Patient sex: M
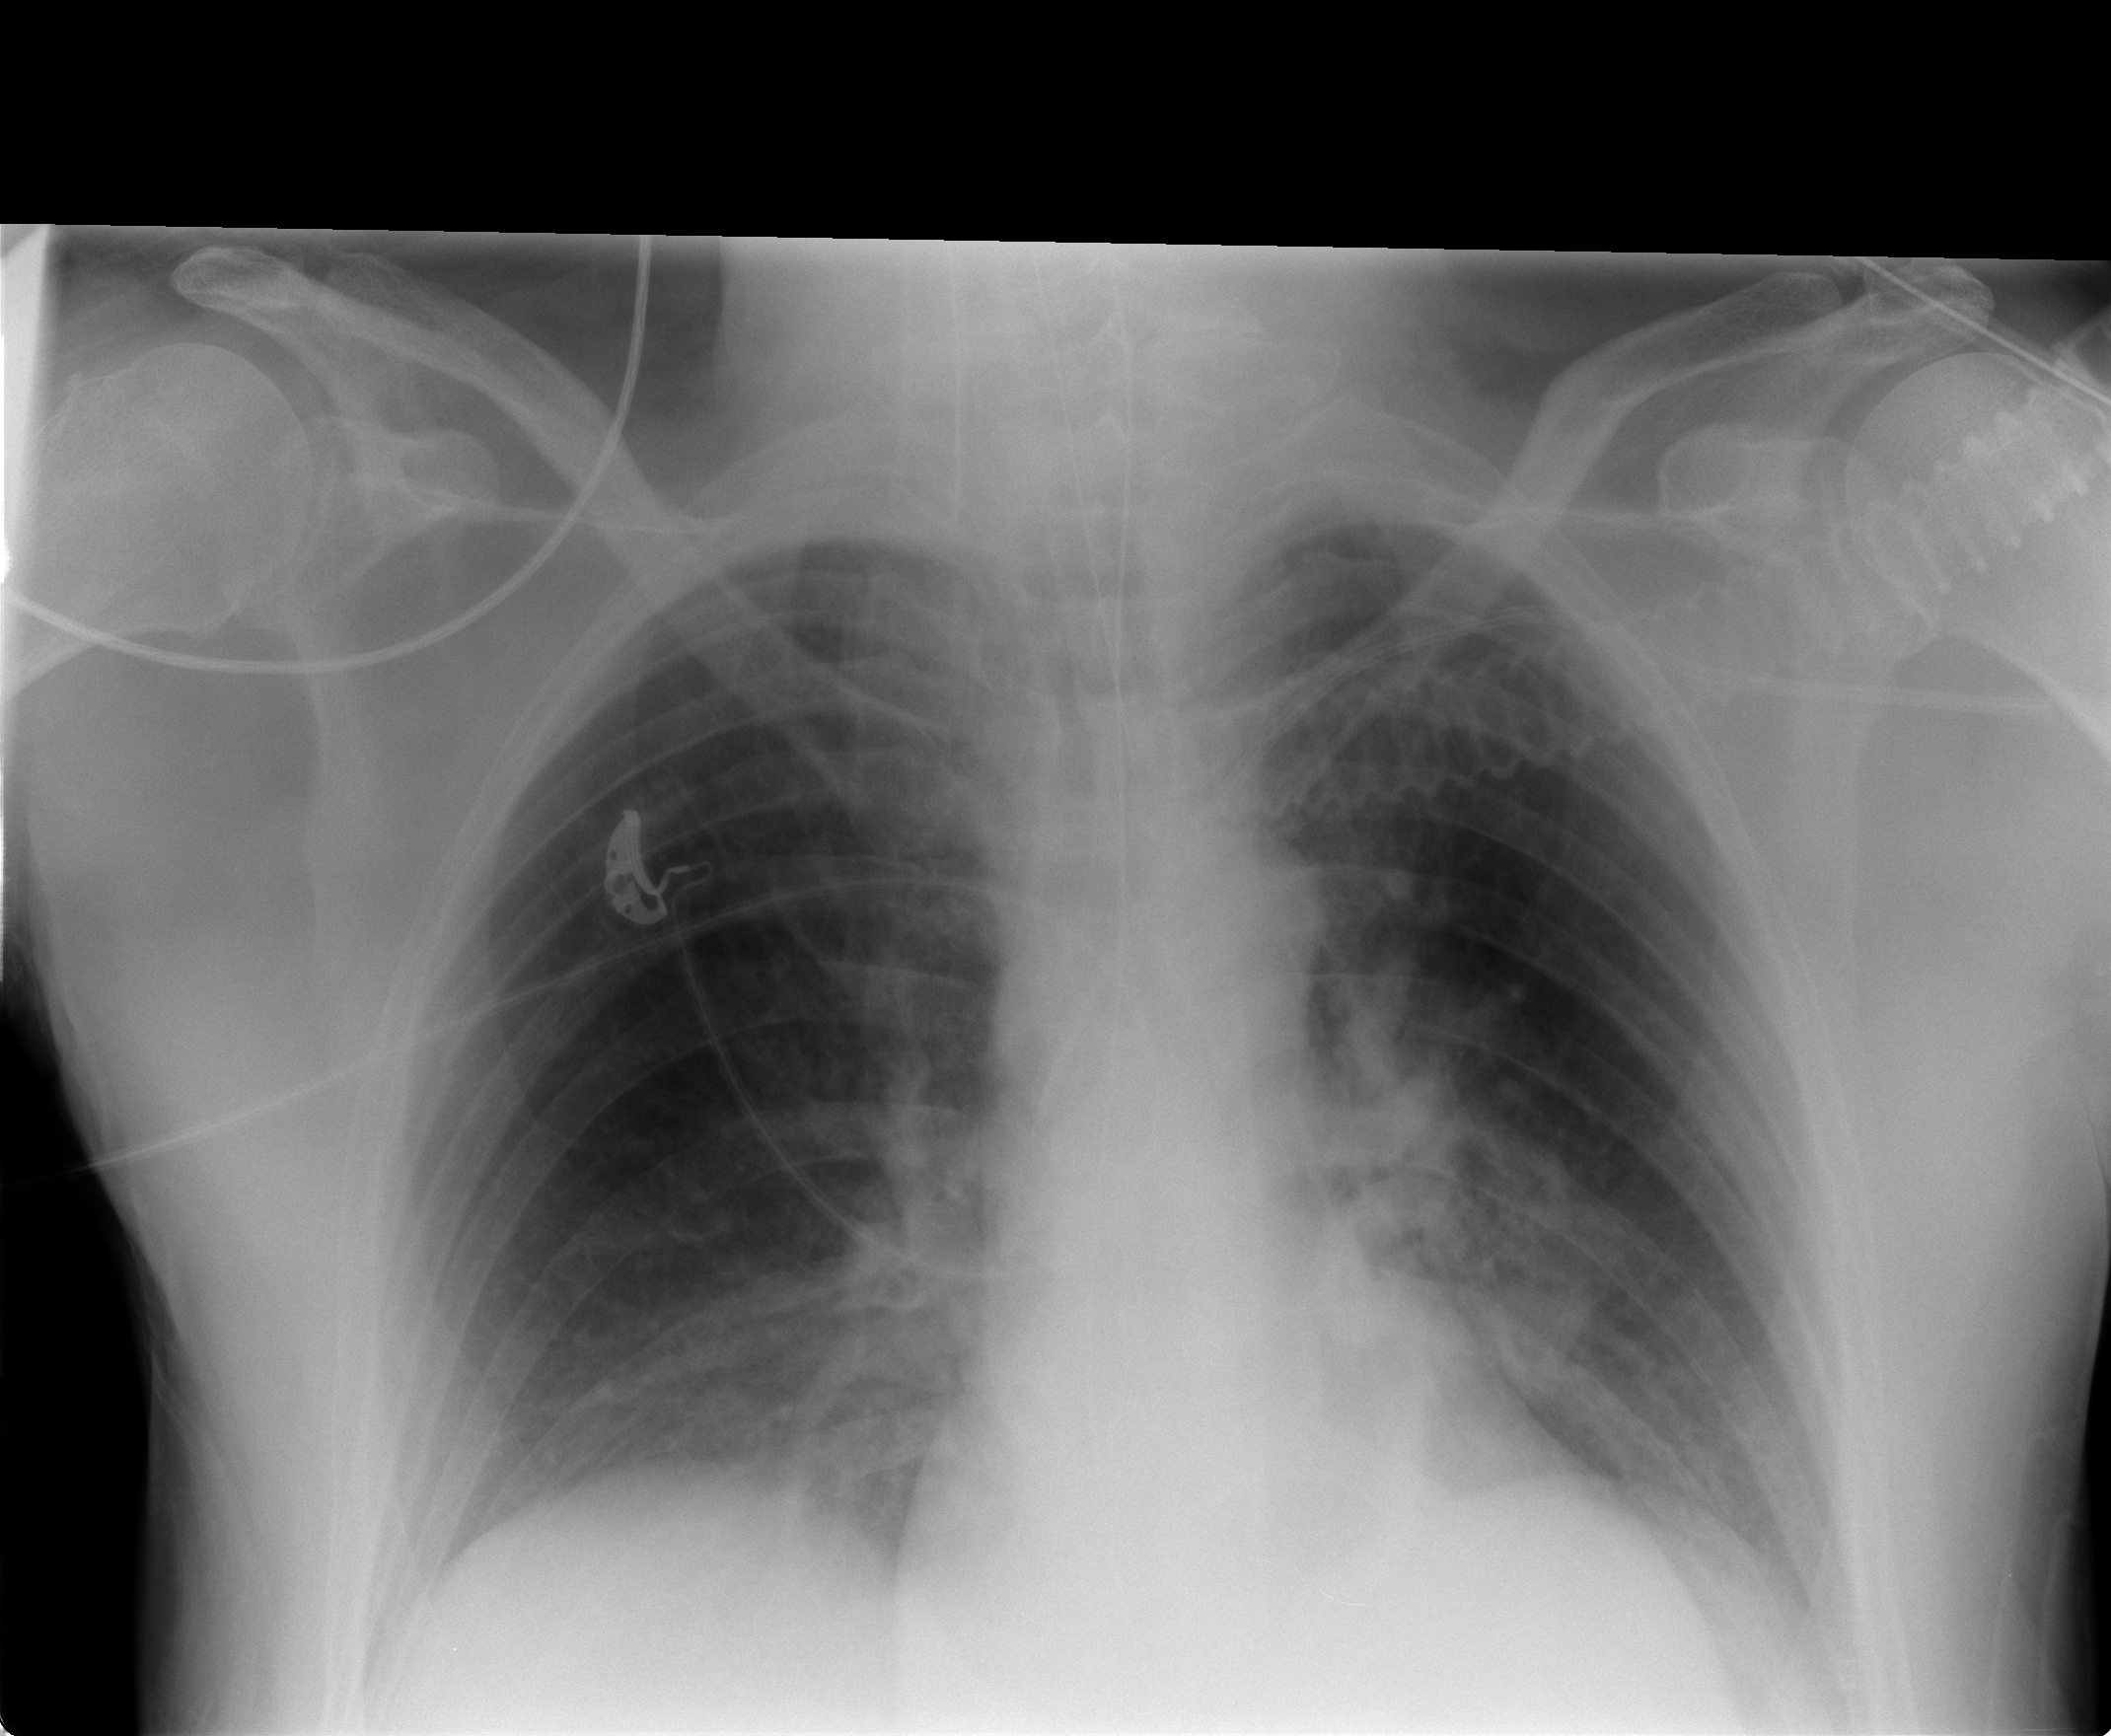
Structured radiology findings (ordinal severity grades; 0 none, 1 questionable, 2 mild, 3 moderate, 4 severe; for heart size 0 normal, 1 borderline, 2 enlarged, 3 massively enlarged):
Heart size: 0
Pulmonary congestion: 0
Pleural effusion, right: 0
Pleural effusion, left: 0
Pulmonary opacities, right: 1
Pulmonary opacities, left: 1
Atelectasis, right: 0
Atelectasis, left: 0